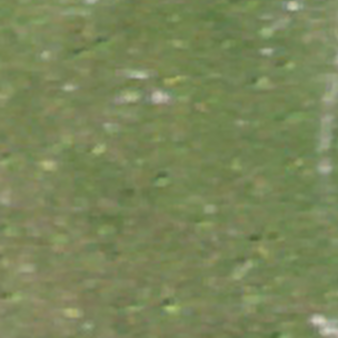
Label: other